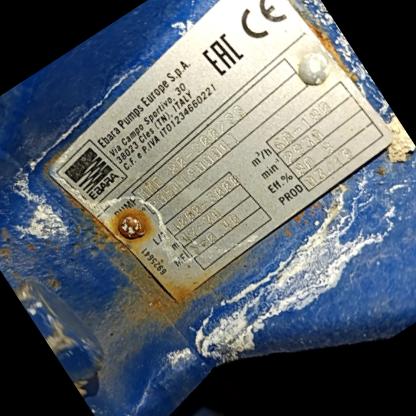
Klasa: tabliczka-znamionowa